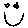
Label: smiley face